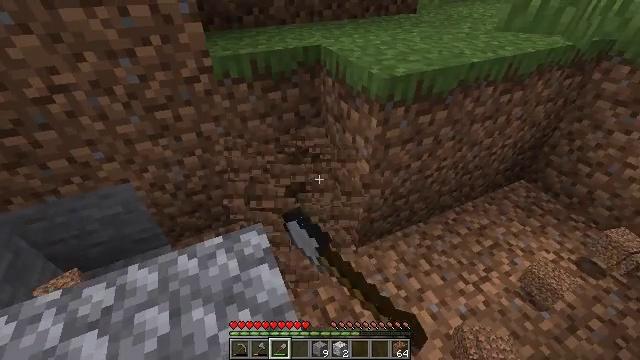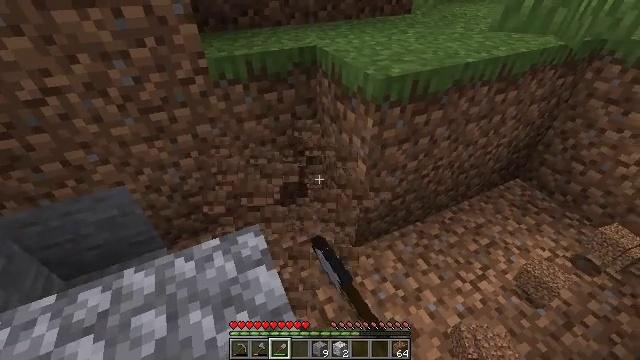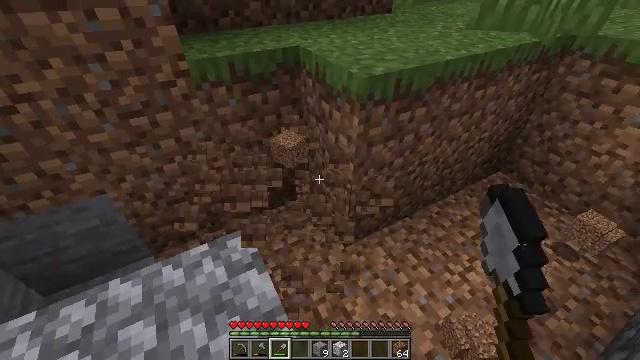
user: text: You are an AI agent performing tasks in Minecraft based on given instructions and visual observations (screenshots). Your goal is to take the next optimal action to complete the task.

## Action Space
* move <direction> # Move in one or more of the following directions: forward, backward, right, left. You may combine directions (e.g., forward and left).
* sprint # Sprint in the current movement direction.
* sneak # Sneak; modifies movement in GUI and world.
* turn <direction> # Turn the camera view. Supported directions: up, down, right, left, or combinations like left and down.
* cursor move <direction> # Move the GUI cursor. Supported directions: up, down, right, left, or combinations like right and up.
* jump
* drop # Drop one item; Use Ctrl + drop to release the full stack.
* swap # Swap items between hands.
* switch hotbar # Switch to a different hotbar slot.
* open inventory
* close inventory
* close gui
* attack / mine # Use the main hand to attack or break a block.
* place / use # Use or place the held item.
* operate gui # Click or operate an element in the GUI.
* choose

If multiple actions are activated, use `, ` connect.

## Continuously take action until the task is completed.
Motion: motion action
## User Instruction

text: Get dirt block.
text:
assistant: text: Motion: attack / mine
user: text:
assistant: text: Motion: turn right, attack / mine
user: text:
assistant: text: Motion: attack / mine